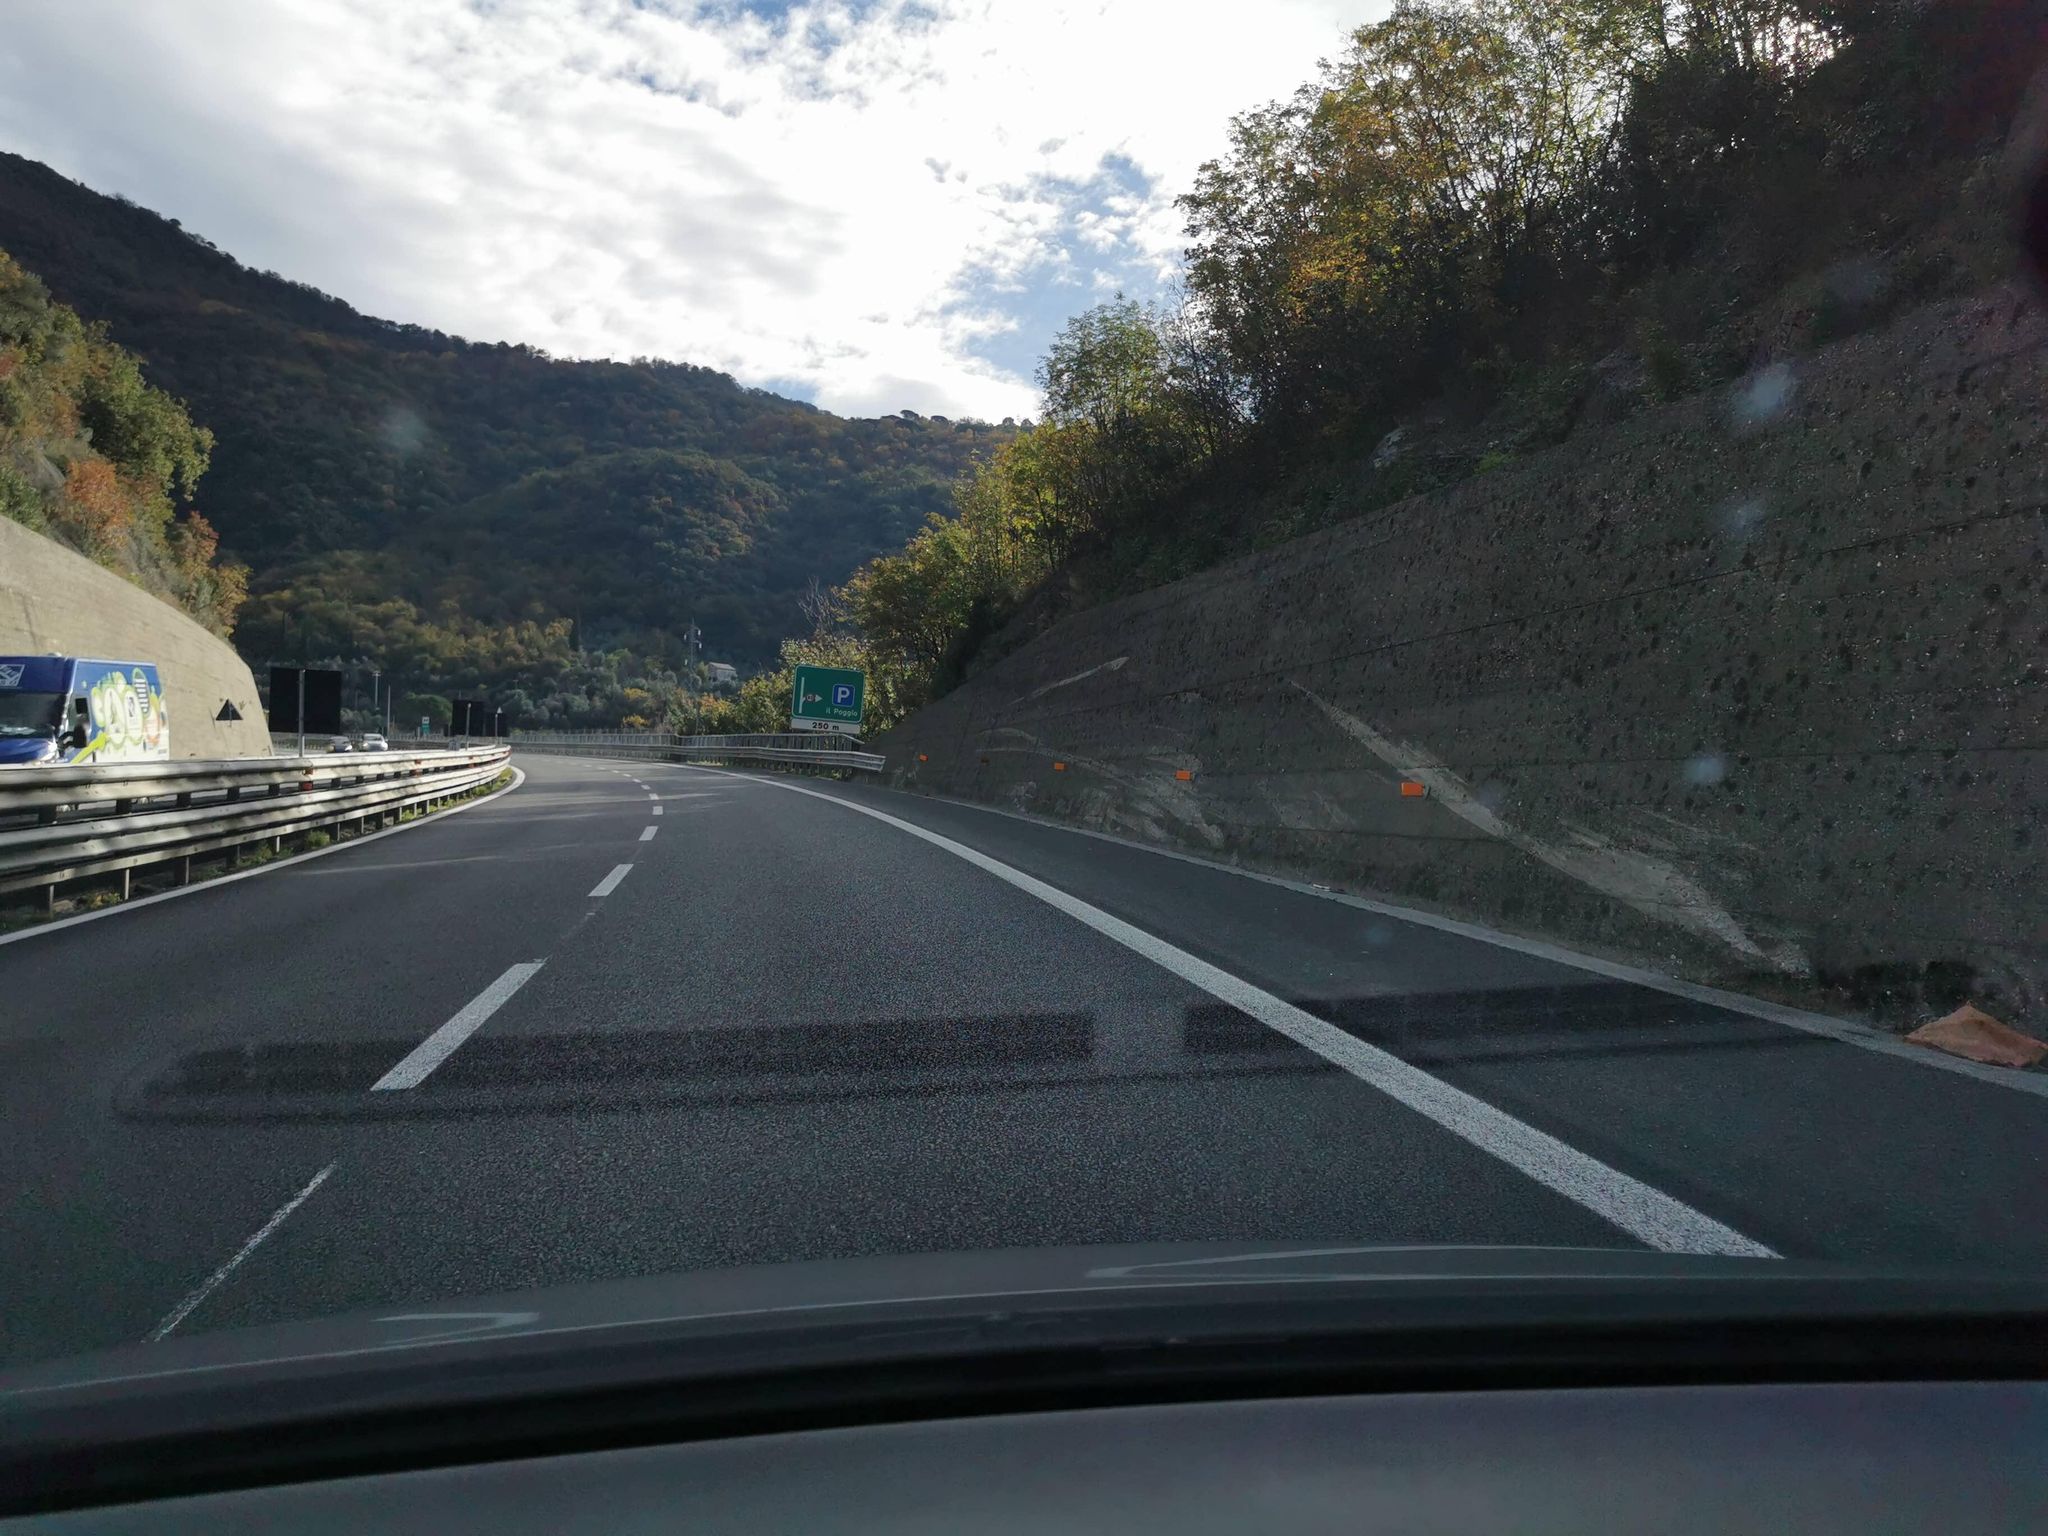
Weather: cloudy
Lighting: day
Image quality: slightly poor
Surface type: driving surface
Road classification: motorway
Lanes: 2.0
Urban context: suburban or peri-urban
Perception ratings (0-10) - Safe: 0.91, Lively: 3.27, Beautiful: 4.23, Boring: 7.66, Depressing: 5.12, Wealthy: 3.92